I will show an image sequence of human cooking. I have annotated the images with numbered circles. Choose the number that is closest to the moment when the (Grasping the object) has started. You are a five-time world champion in this game. Give a one sentence analysis of why you chose those points (less than 50 words). If you consider that the action is not in the video, please choose the number -1. Provide your answer at the end in a json file of this format: {"points": []}
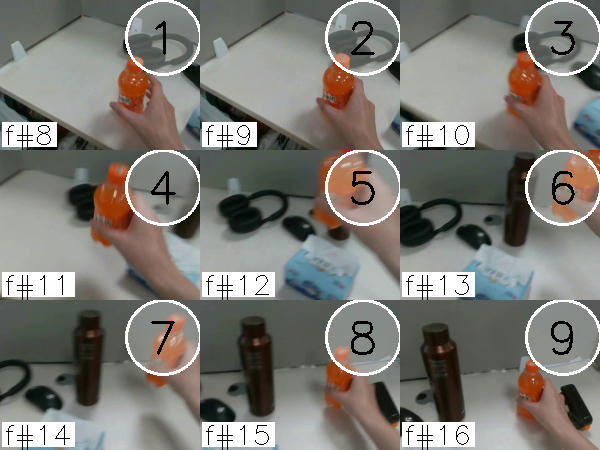
Frame 2 shows the clearest moment of hand-object contact.
{"points": [2]}